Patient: sex M, age 75
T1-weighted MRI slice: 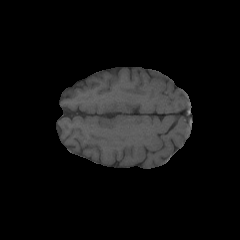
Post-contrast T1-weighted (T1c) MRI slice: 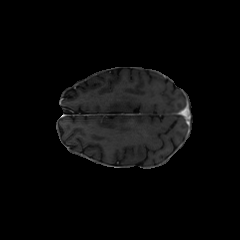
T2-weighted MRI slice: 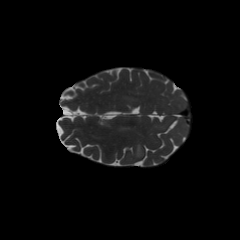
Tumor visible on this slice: yes
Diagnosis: Glioblastoma, IDH-wildtype
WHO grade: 4